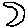
Label: moon